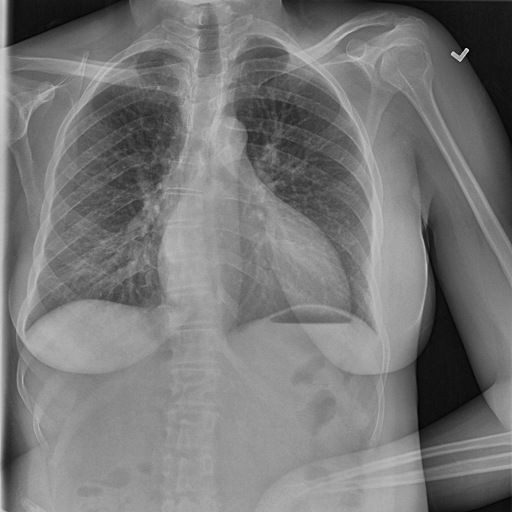
Finding: NORMAL